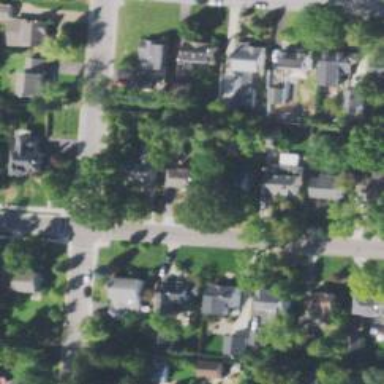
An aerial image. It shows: Residential driveway designated as service road.